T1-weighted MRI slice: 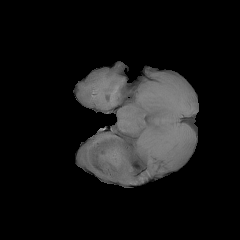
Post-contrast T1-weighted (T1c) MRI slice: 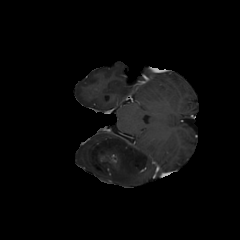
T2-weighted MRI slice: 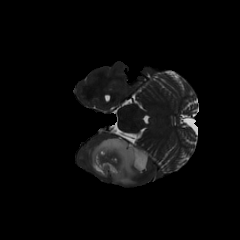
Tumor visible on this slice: yes